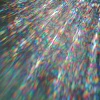
Label: sunburn